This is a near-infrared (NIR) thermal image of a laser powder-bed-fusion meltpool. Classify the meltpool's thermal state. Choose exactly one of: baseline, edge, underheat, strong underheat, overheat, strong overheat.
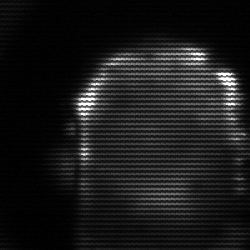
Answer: baseline